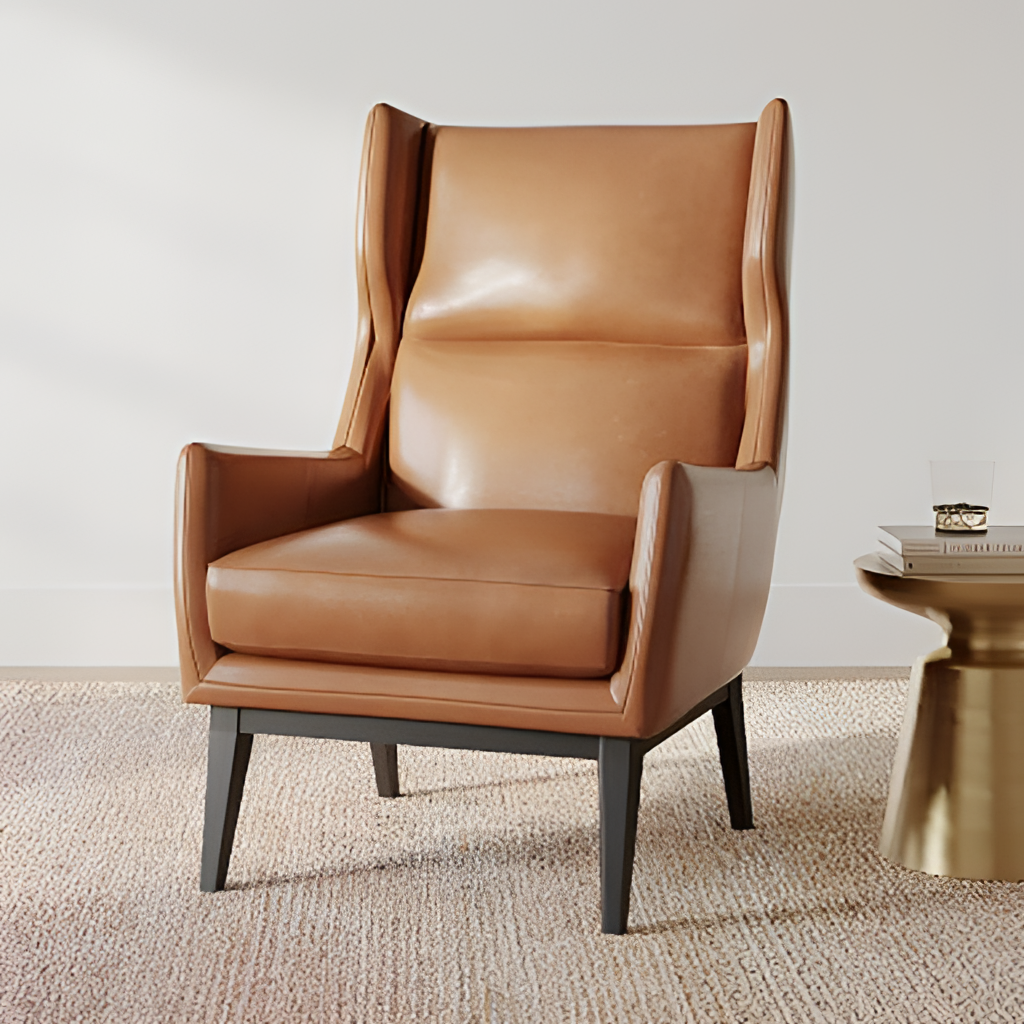
leather armchair, living room, cream paint wallpaper, with solid pattern, contemporary, carpet flooring, with woven pattern